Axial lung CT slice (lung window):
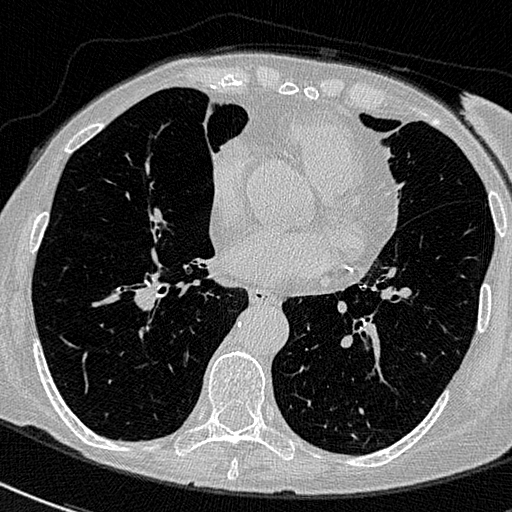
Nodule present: no